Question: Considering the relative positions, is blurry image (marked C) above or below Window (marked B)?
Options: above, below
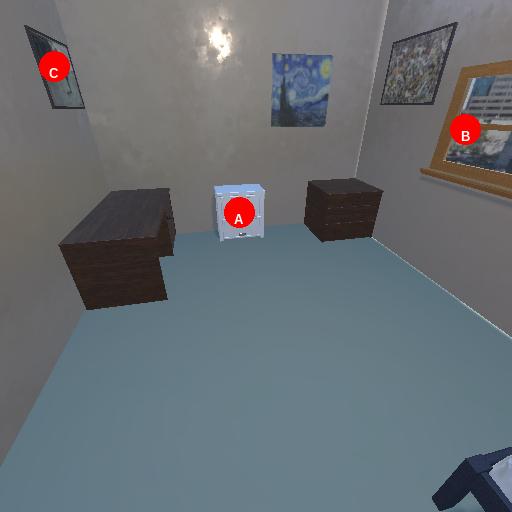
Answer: above